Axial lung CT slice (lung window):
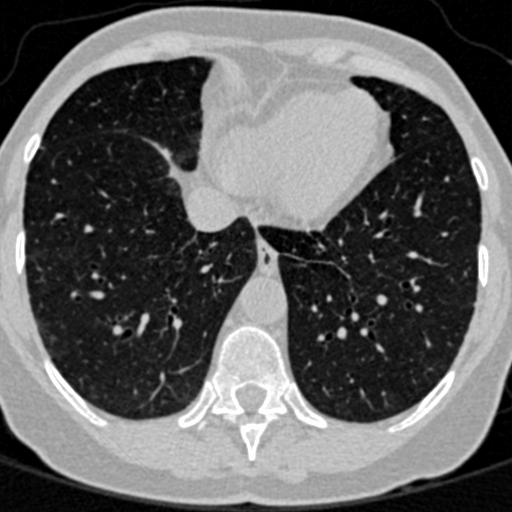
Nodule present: no